Field crop: maize
Growth stage: 2
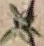
Species: atriplex